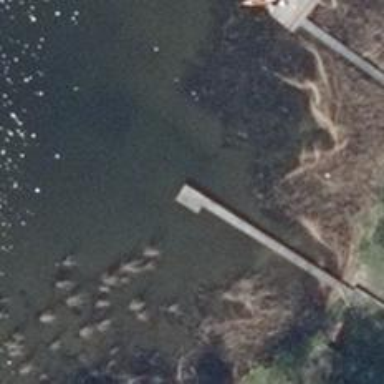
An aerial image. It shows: Man-made pier.